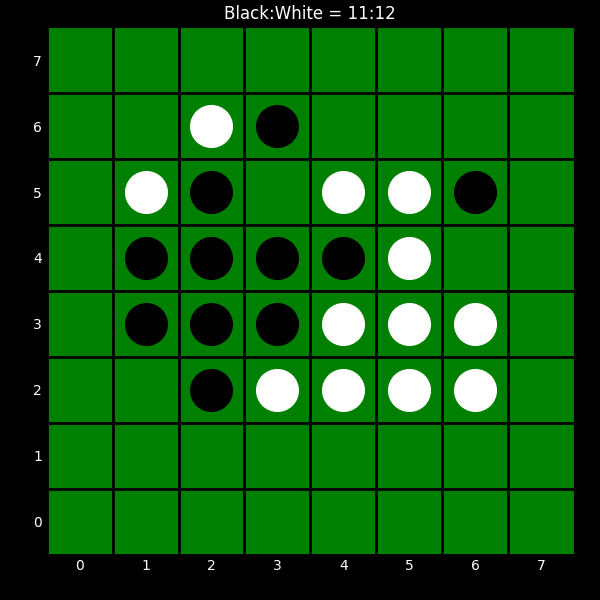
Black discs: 11
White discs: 12